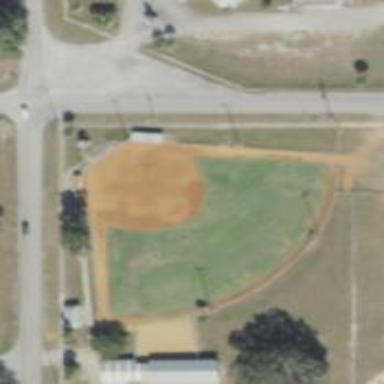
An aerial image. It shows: Baseball pitch for leisure land activities.